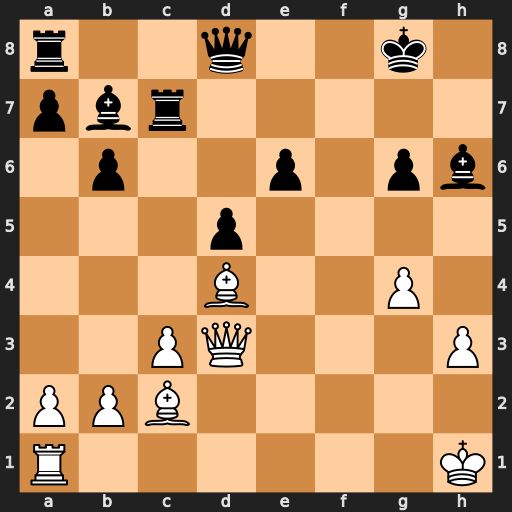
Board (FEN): r2q2k1/pbr5/1p2p1pb/3p4/3B2P1/2PQ3P/PPB5/R6K
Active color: w
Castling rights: -
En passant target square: -
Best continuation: Qxg6+ Bg7 Qh7+